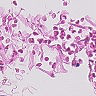
Metastatic tissue present: no